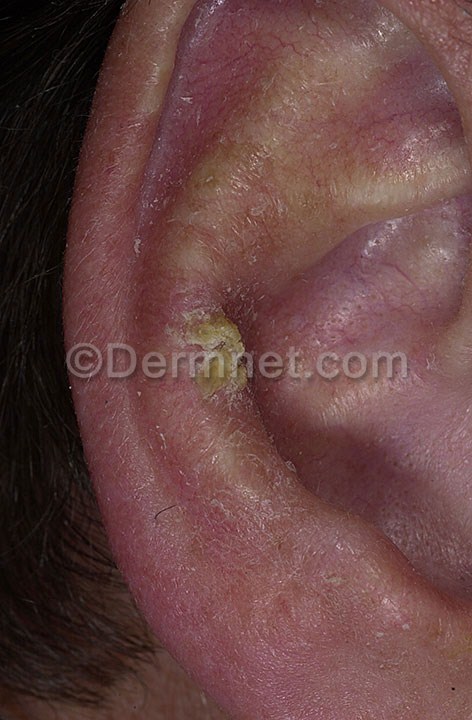
Disease: Actinic Keratosis Basal Cell Carcinoma and other Malignant Lesions